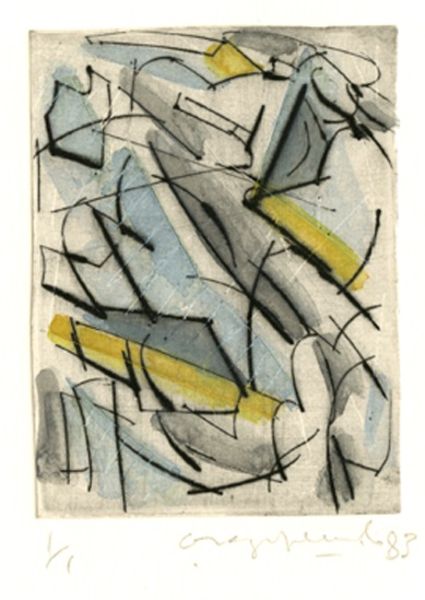
Titel: No. 669, No. 669
Künstler: Oleg Kudriashov
Standort: Amherst (Massachusetts, USA)
Institution: Mead Art Museum, Amherst College
Schlagwörter: blue, white, black, dark, grey, yellow, print, clouds, water, light, paper, line, sketch, abstract, watercolor, watercolour, pencil, forms, lines, shapes, baby, ochre, paint, contrast, gesture, round, gestural, abstarct, klee, strokes, curves, rectangular, ivory, desaturated, curve, straight, oblique, [romt, circular, expressive, curved, thick, papaer, parallel, puzzl, miz, mix, straigth, rounds